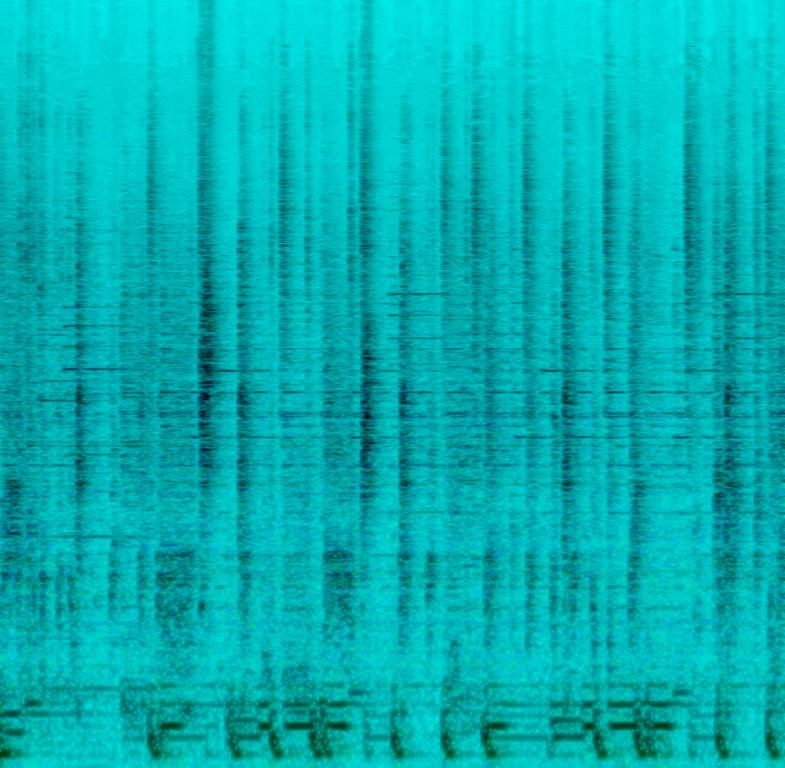
This is a live DJ performance. There is a groovy bass line and a mellow electronic drum beat in the rhythmic background accompanied by the tune of a melodic guitar sample. The turntable is used to make a scratching sound over this track. There is an urban feeling to this piece. It could be used in the soundtrack of a crime movie/TV show taking place in the big city. It could be used in the background of an interesting sports video.